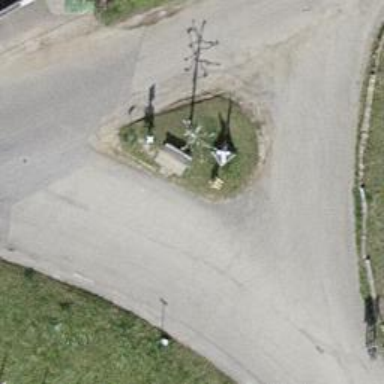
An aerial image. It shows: Bus stop with platform for public transport.